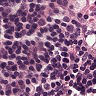
Metastatic tissue present: no